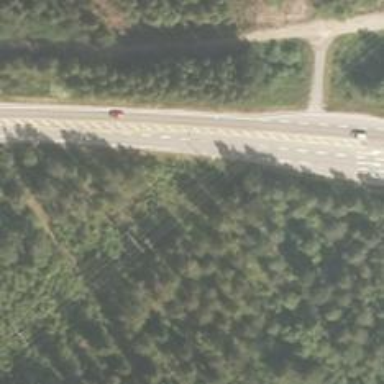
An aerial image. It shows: Secondary road with asphalt surface.